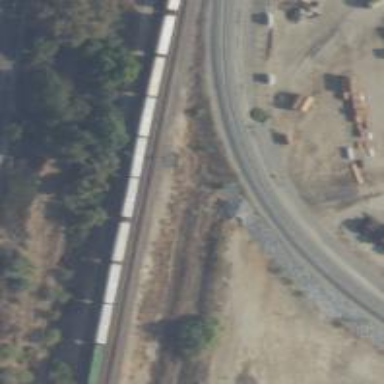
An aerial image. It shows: Railway track.